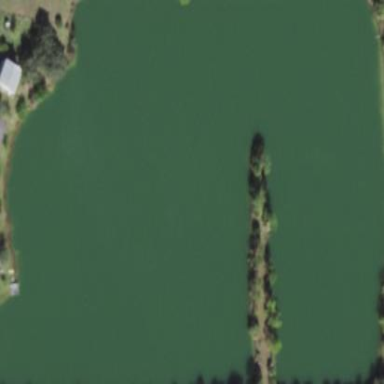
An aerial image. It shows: Pond with natural water.